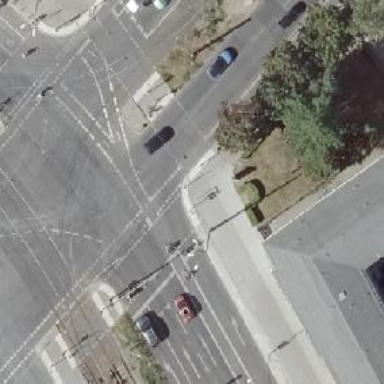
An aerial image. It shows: Road crossing with traffic signals and island.